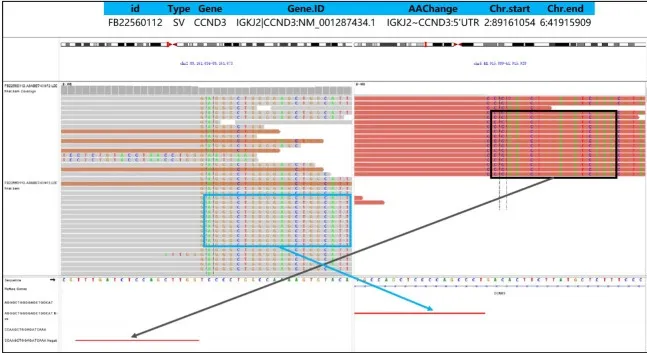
Identification of an IGKJ2::CCND3 fusion by DNA-targeted NGS. The formalin-fixed paraffin-embedded (FFPE) tissue in primary tumor tissues and plasma cell-free DNA (cfDNA) of pretreatment were detected by targeted DNA sequencing of 475 leukemia- and lymphoma-related genes. The Delly fusion calling tool was used to identify the number of chimeric reads (sequencing paired ends mapped to different genes) and split reads (spanning a fusion breakpoint) from the targeted DNA-seq data, and each SV was manually checked on the Integrative Genomics Viewer (IGV). The structure variations (SVs) profile showed a rearrangement between chromosome 2 and chromosome 6. The exact fusion breakpoints are localized at chr2: p11.2: 89,161,054 and chr6: p21.1: 41,915,909, respectively. Sequences supportive of IGKJ2::CCND3 fusion were detected by targeted DNA sequencing with a mutant allele frequency of 30.1% in tissue and 12.5% in plasma cfDNA (A).
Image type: pathology (immunostaining)